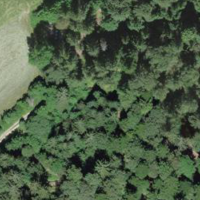
EUNIS habitat code: 44
Species observed at this site:
Corylus avellana